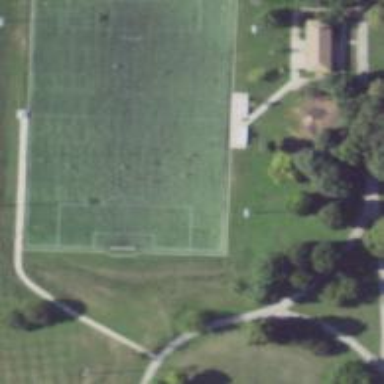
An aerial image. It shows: Soccer pitch designated for leisure and sports activities.